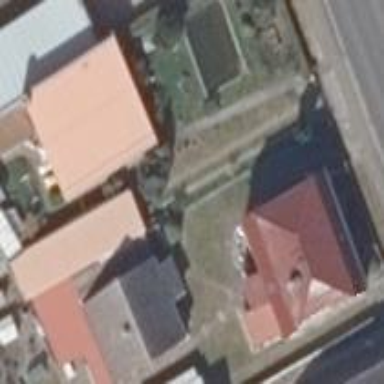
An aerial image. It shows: Shed.